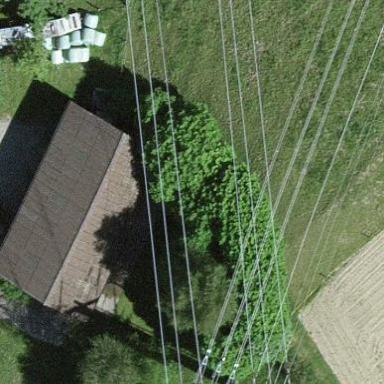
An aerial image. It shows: Shed.